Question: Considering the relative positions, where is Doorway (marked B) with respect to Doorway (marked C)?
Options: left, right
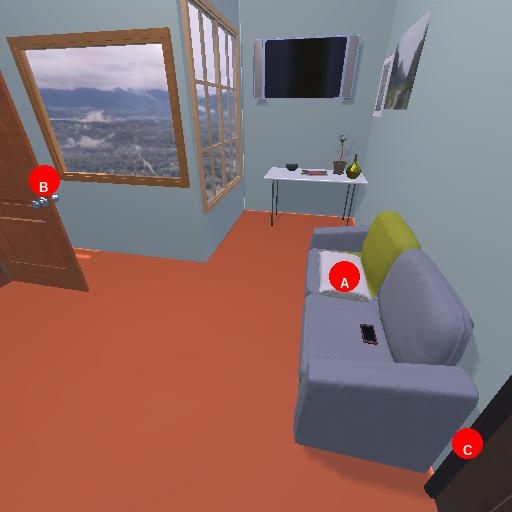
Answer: left